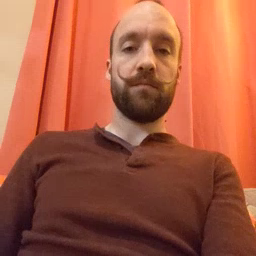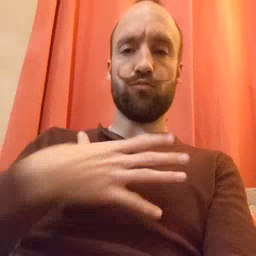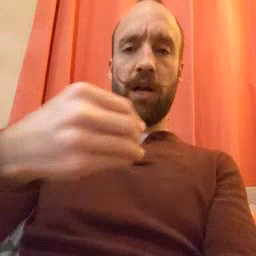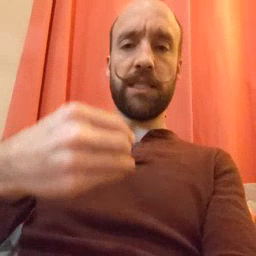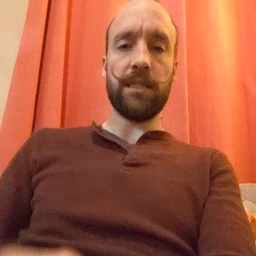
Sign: white